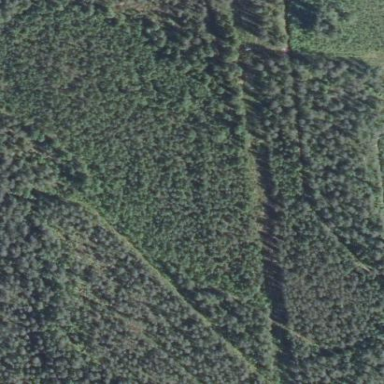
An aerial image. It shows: Woodland with needle-leaved trees.